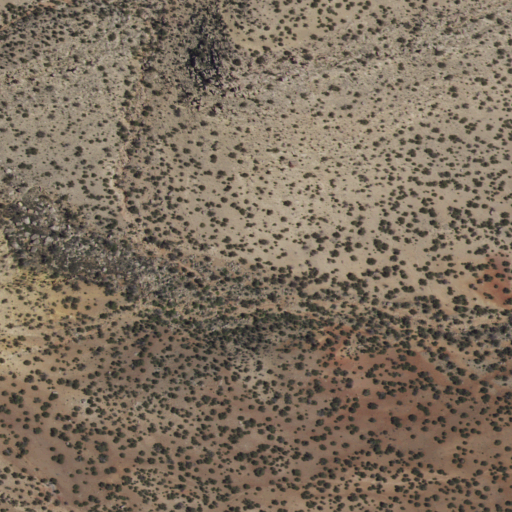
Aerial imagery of valley in New Mexico named Franks Canyon containing shrub and evergreen forest